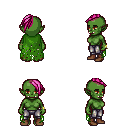
a pixel art fantasy rpg character, female body template, orc, green skin, green tattered cape, metal pants, pink long mohawk hairstyle, bracelets, brown shoes, four views (front, back, left, right), 2x2 character sprite sheet, small pixel art, hard edges, no anti-aliasing